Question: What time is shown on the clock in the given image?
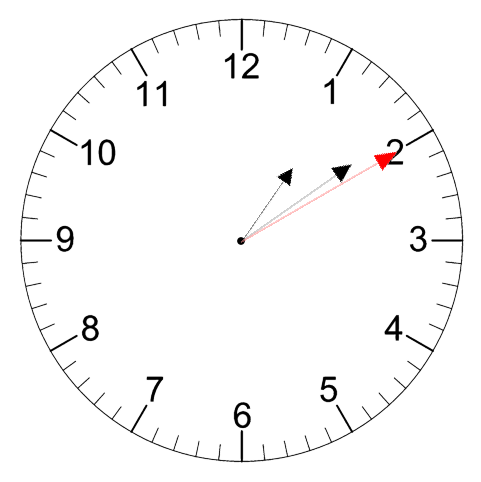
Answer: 01:09:10